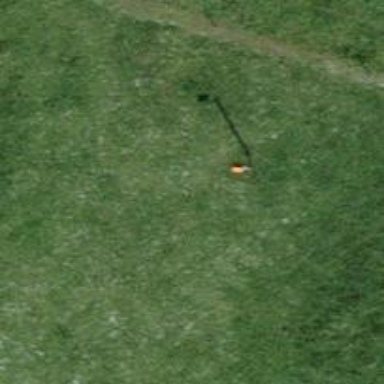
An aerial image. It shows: Aerial marker.